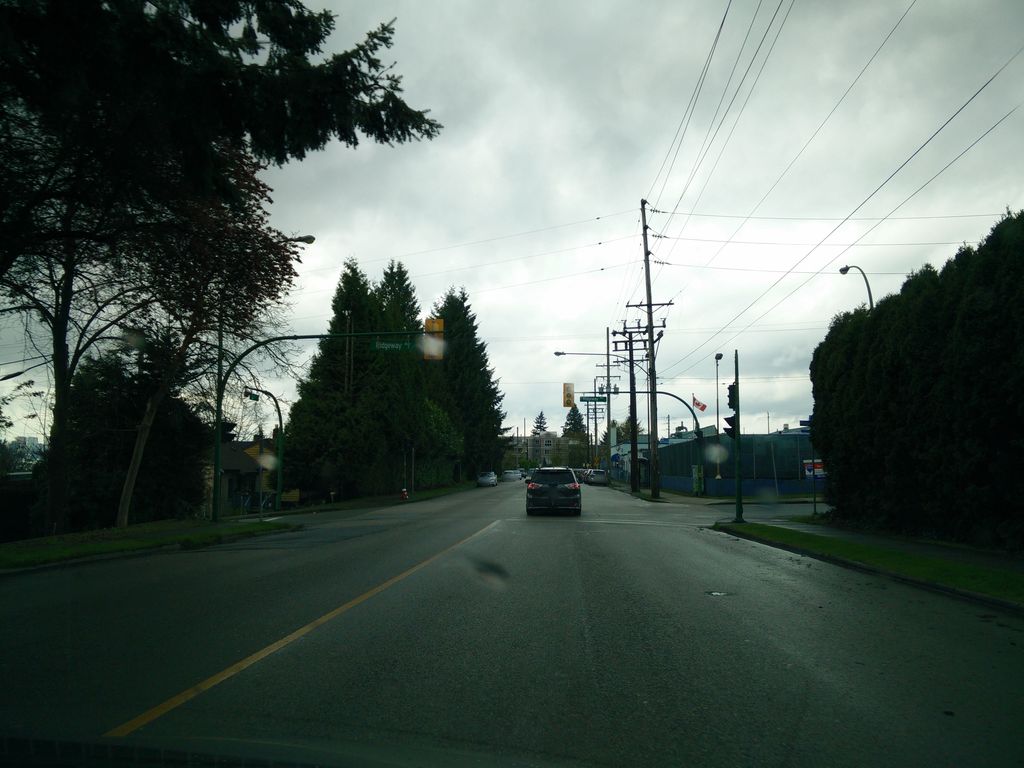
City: vancouver